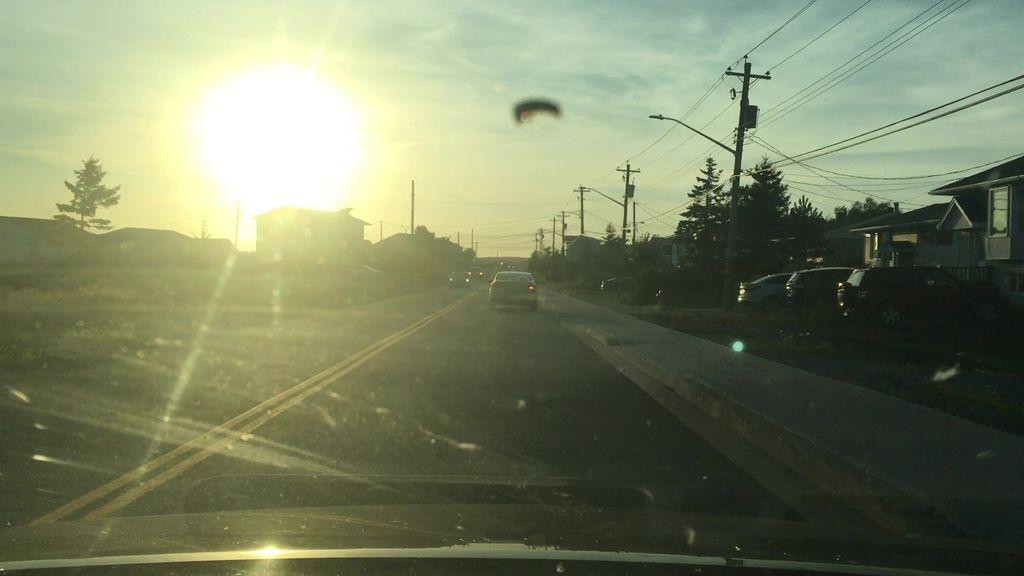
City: halifax